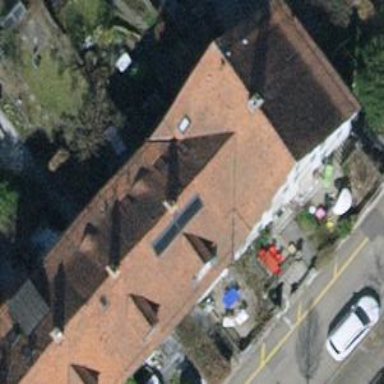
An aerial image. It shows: Building with tile roof.